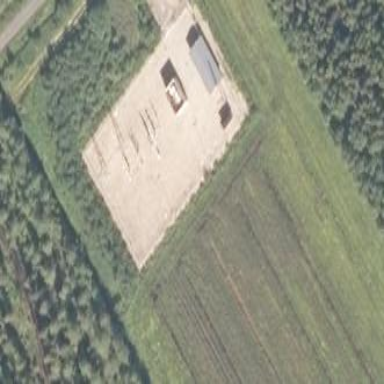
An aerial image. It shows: Power substation surrounded by fence.